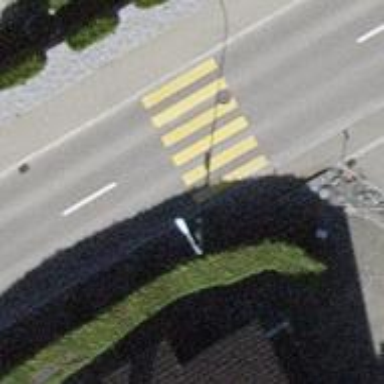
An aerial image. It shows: Uncontrolled zebra crossing on the road.